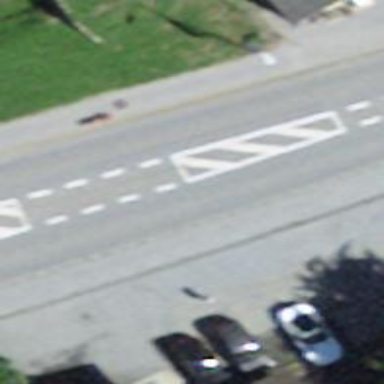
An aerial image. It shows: Bus stop along the road.